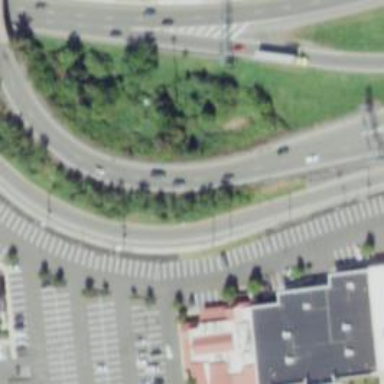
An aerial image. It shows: Motorway junction.